Field crop: maize
Growth stage: 1
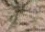
Species: salsola